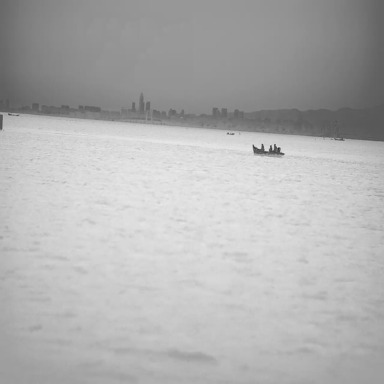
There are four bulk_carriers in the infrared image.